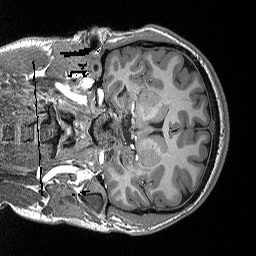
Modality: T1w
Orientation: coronal
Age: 20
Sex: male
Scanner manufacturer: siemens
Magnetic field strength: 3 T
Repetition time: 2.3 s
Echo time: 0.00298 s